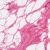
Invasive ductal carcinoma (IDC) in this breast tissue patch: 0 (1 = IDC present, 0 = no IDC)